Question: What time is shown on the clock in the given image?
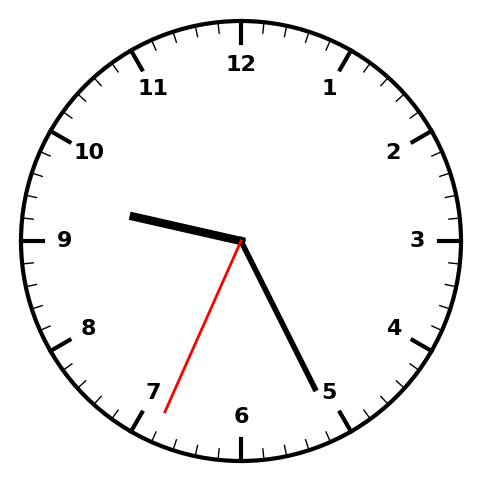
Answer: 09:25:34